Contrast-enhanced CT slice 155 of 208
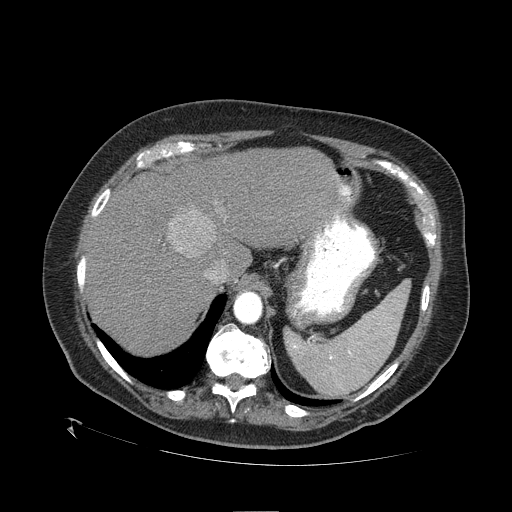
Segmented voxel counts for this case:
Liver: 938469 voxels
Tumor mass: 26441 voxels
Portal vein: 4292 voxels
Abdominal aorta: 8959 voxels